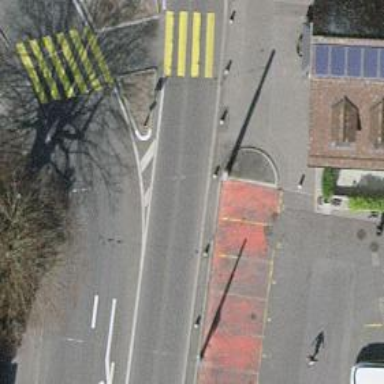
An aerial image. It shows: Concrete bollard.